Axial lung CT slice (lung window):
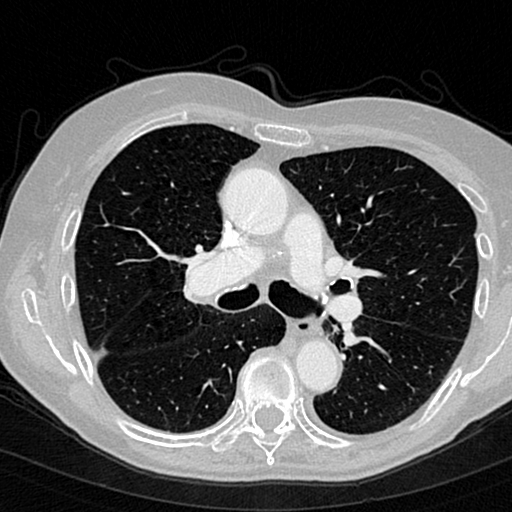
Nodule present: no